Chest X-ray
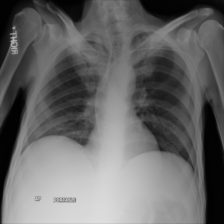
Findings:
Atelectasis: negative
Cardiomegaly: negative
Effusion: negative
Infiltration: negative
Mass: negative
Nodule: negative
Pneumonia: negative
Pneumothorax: negative
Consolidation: negative
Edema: negative
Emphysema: negative
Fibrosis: negative
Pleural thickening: negative
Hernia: negative